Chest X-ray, AP view. Patient: 20 years old, sex M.
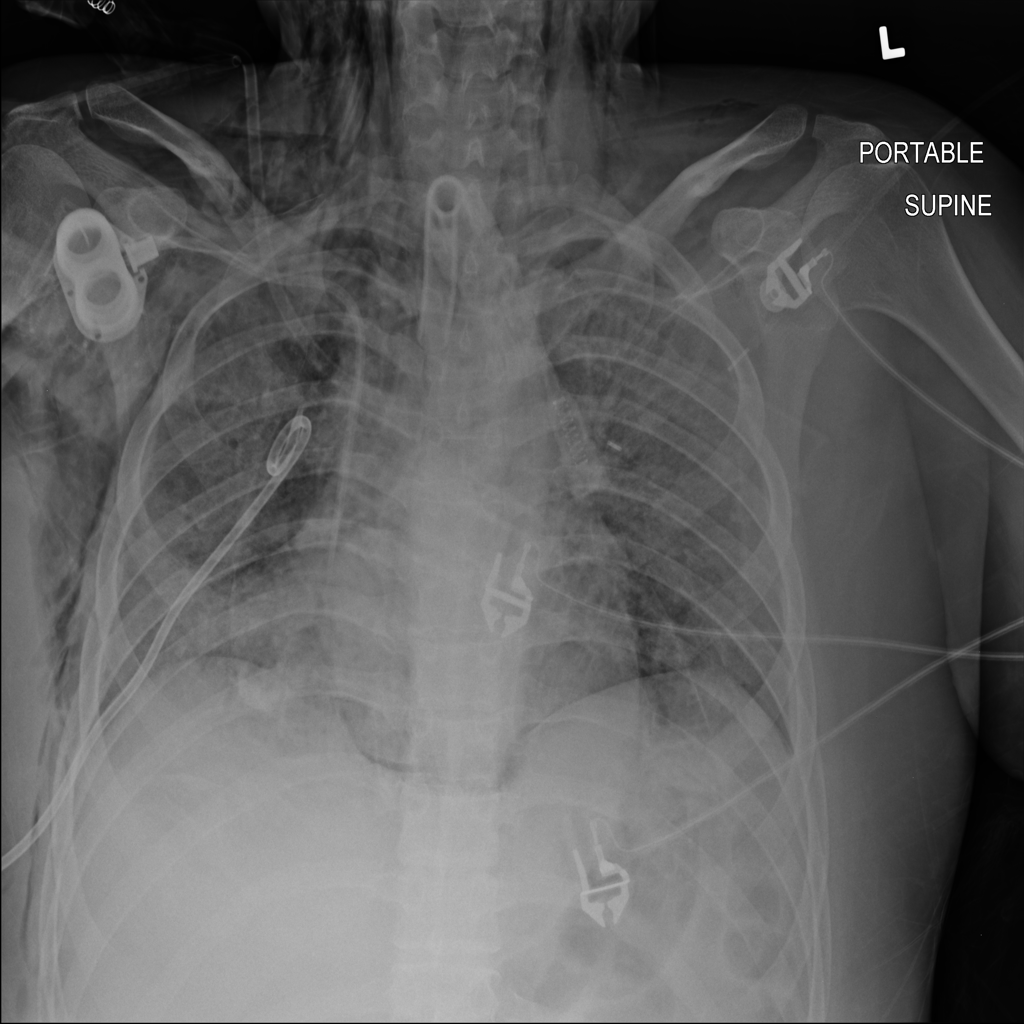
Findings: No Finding